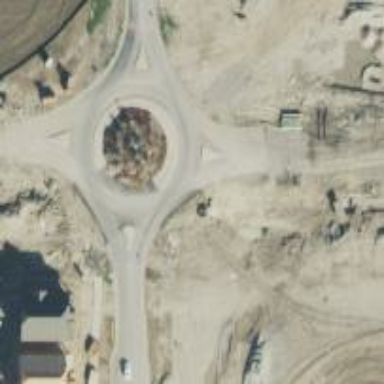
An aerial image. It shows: Secondary road with asphalt surface leading to roundabout.